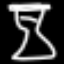
Label: hourglass